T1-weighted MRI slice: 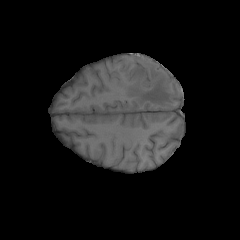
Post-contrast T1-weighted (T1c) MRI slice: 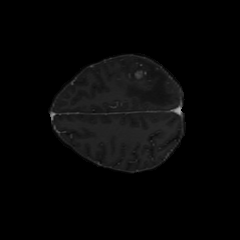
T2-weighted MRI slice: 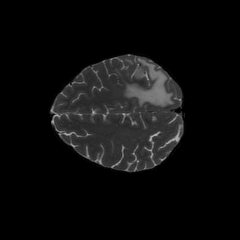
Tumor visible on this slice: yes